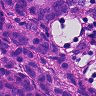
Metastatic tissue present: yes